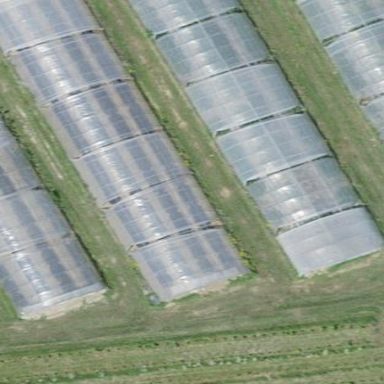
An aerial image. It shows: Greenhouse.